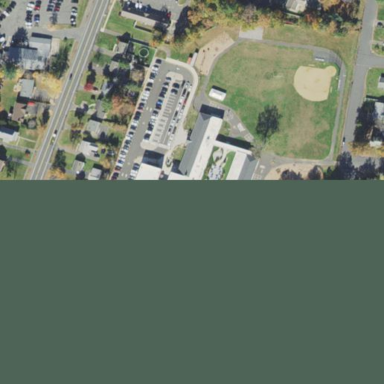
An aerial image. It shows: School building.